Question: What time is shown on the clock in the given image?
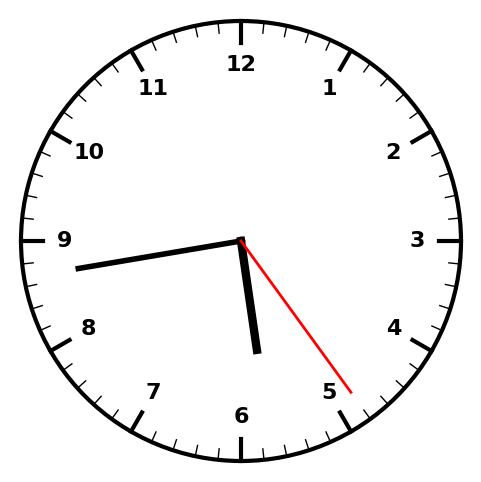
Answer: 05:43:24